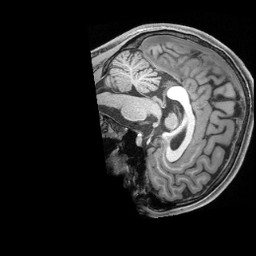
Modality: T1w
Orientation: sagittal
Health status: healthy
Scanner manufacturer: siemens
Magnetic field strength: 3 T
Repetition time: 2.4 s
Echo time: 0.00201 s